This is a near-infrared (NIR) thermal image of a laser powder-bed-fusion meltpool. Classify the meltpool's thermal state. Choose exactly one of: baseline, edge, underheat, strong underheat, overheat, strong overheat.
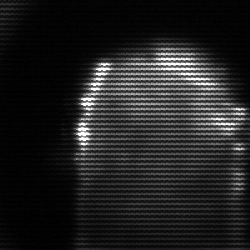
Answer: baseline